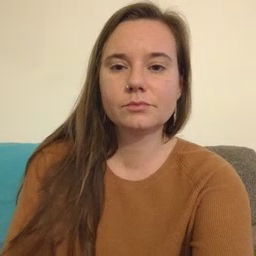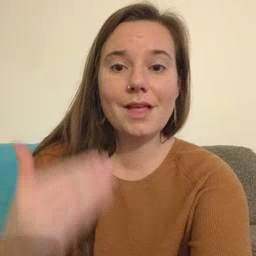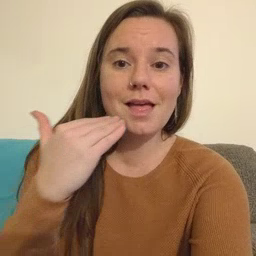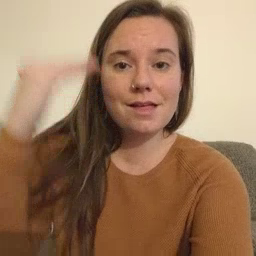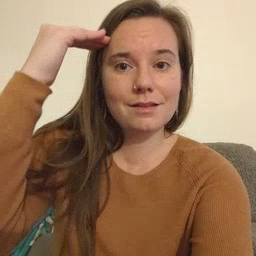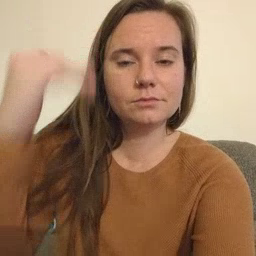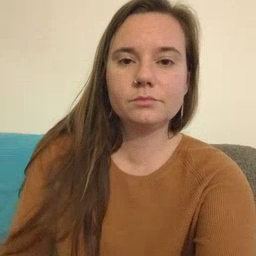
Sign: head